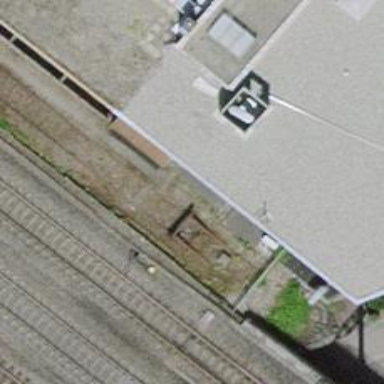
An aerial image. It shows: Railway buffer stop.